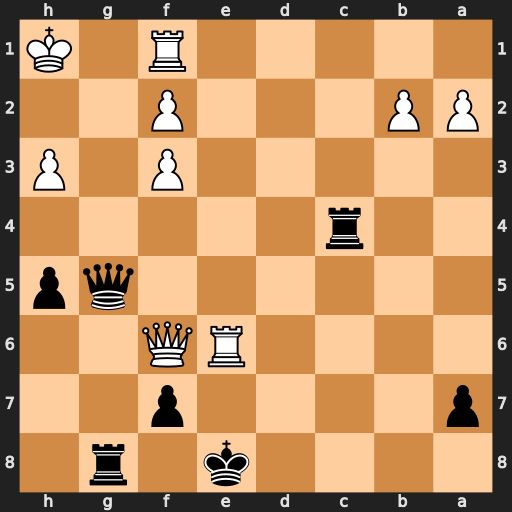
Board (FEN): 4k1r1/p4p2/4RQ2/6qp/2r5/5P1P/PP3P2/5R1K
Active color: b
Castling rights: -
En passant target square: -
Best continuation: fxe6 Qxe6+ Kf8